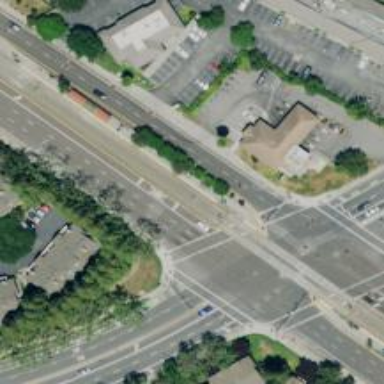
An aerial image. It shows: Solid stop line on the road.